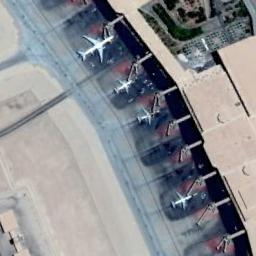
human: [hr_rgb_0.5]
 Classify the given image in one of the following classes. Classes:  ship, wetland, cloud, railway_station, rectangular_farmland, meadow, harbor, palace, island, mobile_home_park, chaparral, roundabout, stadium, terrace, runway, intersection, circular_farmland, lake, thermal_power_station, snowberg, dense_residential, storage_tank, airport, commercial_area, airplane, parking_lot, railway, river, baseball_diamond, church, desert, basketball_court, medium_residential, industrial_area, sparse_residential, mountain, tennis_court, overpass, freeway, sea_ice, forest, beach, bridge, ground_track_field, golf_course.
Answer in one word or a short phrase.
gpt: airplane